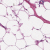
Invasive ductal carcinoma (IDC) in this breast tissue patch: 0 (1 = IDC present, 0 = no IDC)